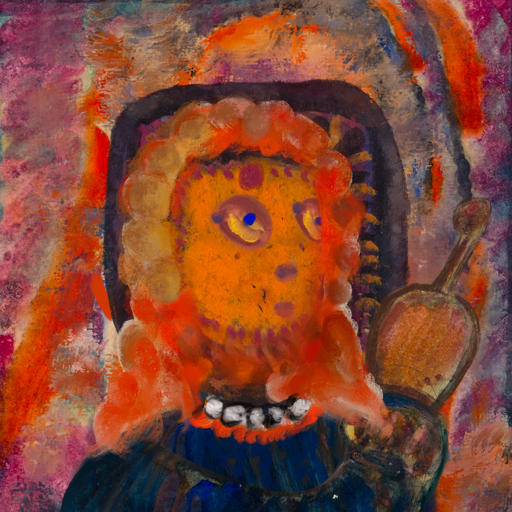
Background: Experience, Head And Neck Side: Doll_w_Hair, Face Side: Mother_And_Son_Son, Bust: Pipe, Hair Side: Rupkatha, Head Accessory: Blank, Second Necklace: Blank, Necklace: An_Impression, Baby: Blank